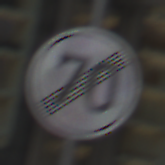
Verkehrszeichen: EndeGeschwindigkeit70
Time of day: Midday
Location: Outdoor (Urban)
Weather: Overcast
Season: NotSpecified
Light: Natural